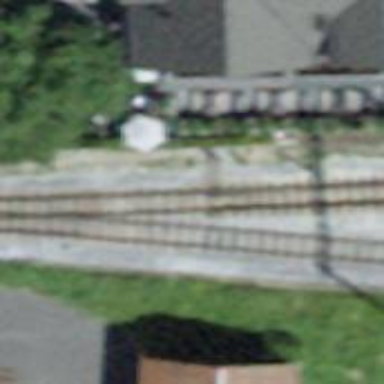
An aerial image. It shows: Railway switch.